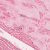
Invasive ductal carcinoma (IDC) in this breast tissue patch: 0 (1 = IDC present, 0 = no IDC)